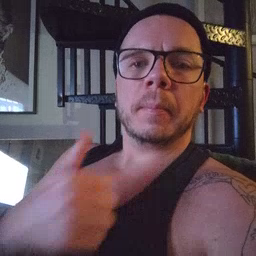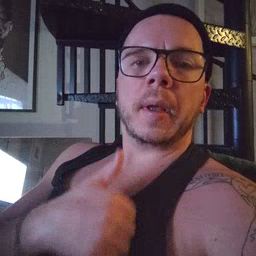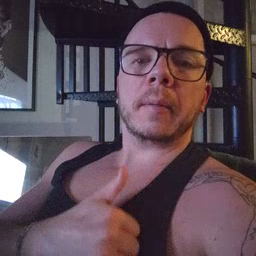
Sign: bath